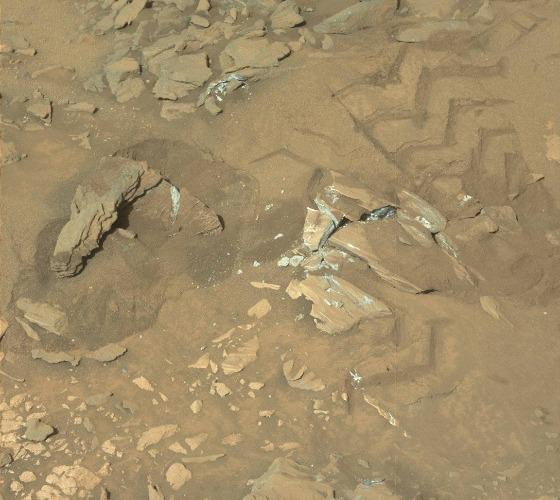
Terrain classes present: Bedrock, Gravel / Sand / Soil, Rock, Shadow, Track